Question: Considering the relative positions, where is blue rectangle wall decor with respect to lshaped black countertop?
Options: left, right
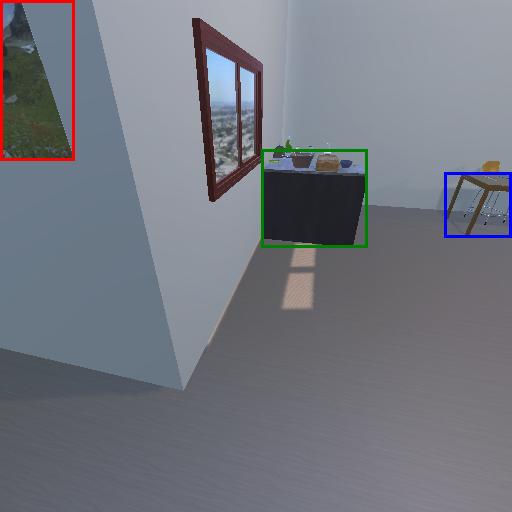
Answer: left